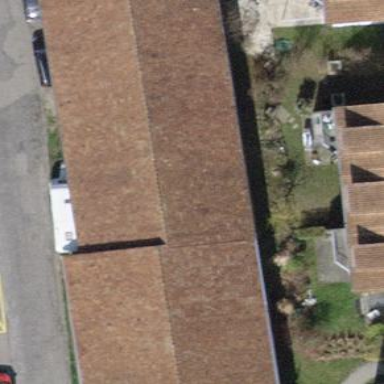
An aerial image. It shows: Barn.